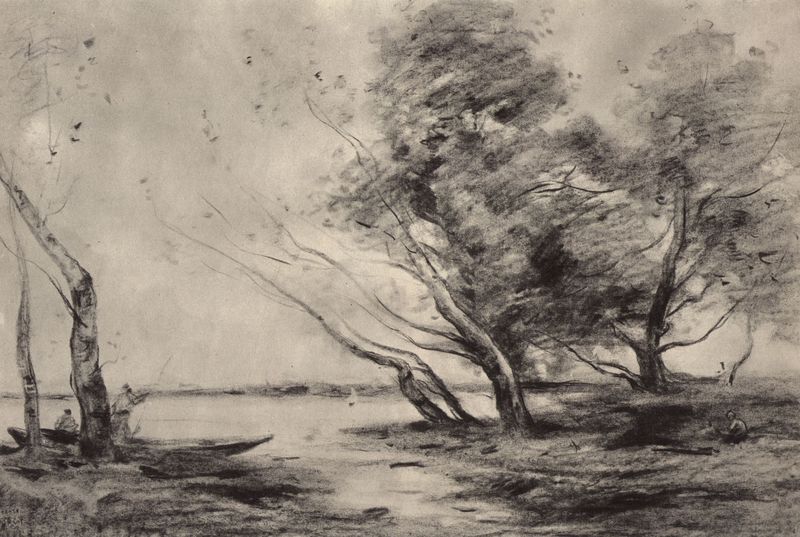
Titel: Baumlandschaft am See
Künstler: Jean Baptiste Camille Corot
Standort: New York (New York)
Institution: Collection Jacobi
Schlagwörter: baum, blätter, himmel, laub, mann, meer, wasser, weiß, aquarell, baumstämme, bäume, fluss, landschaft, menschen, see, stadt, ufer, äste, grau, kreide, männer, schwarz, skizze, zeichnung, wiese, leute, mensch, stehen, ast, bach, baumstamm, birke, birken, horizont, häuser, schilf, stamm, weite, wind, gewässer, kind, personen, blatt, schräg, boot, boote, kahn, kinder, ruder, schiff, segel, segelboot, strand, düster, studie, fischer, moderne, segelschiff, öde, herbst, mündung, sturm, unruhe, wehen, wetter, ruderer, junge, wurzel, kanu, kohle, schwarz-weiss, radierung, angel, stand, bleistift, kohlezeichnung, verschwommen, moor, stange, neigung, angler, angeln, stochern, da vinci, bott, stocherkahn, wischtechnik, baumlandschaft, kohne, studi, zeichnung7, stocher, boot fischer, gbaum, sboot